Question: I'm trying to show some html in a facebook tab page without success.... I'm new in facebook applications and I do not understand what is happening.
I've created a heroku app, to use your SSL, named <URL>, this URL only shows a H1 with a "Teste" string.
In my Sinatra Application I have a get route, and a post route that redirects to get.
The heroku logs do not show nothing in particular, no one error or warning.
Here is a screenshot to my facebook app config:

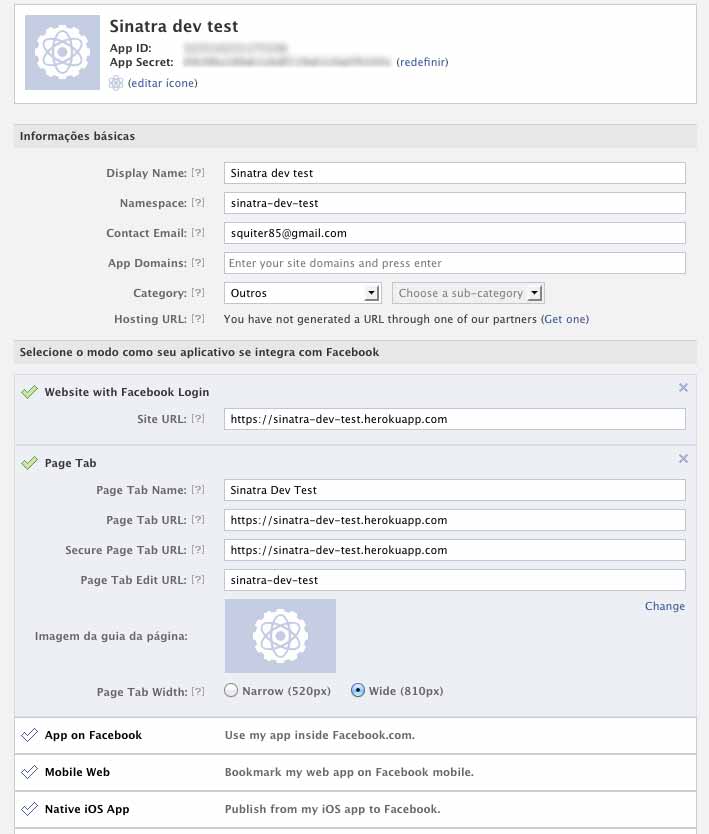
Answer: Sinatra has a protection for frame by default.
You need to use this:
'''
set :protection, except: [:frame_options]
'''
At your app.rb
This will allow you to use your website as a iframe.
Read more at <URL>